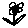
Label: flower